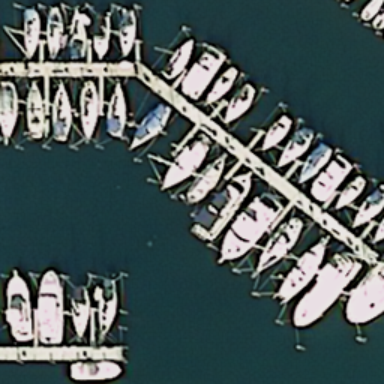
There is a piece of formland .